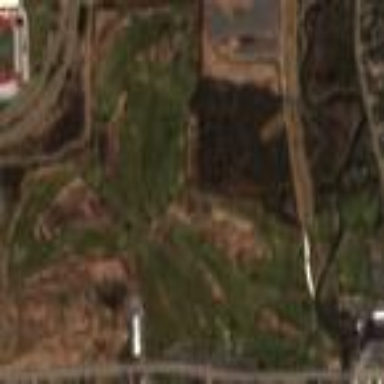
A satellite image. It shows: Golf course surrounded by greenery.